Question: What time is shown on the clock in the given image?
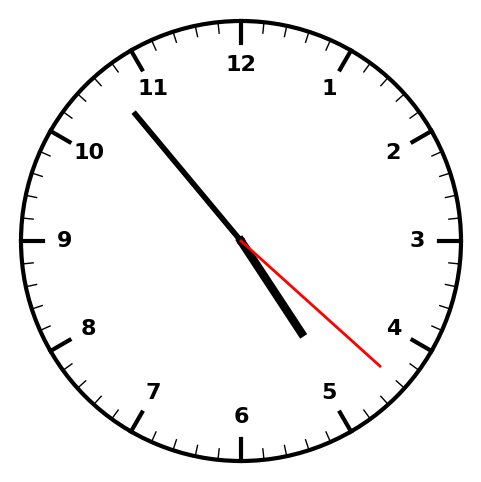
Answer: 04:53:22